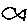
Label: fish